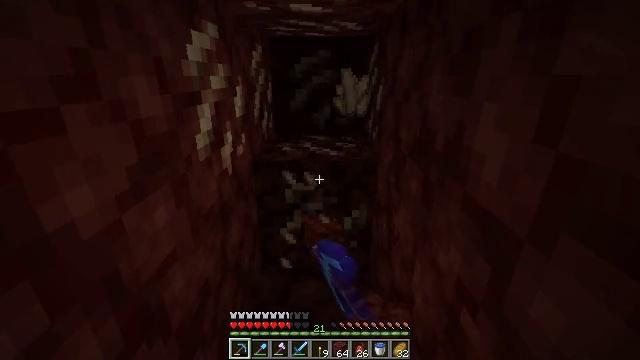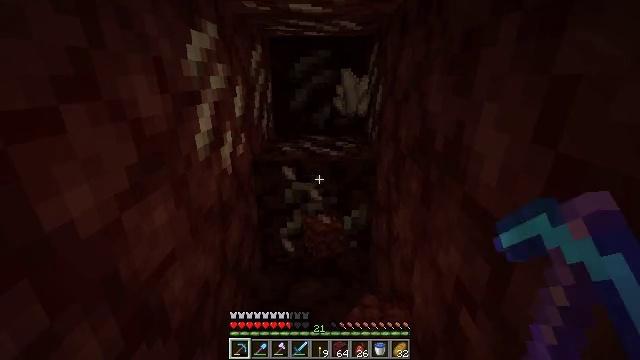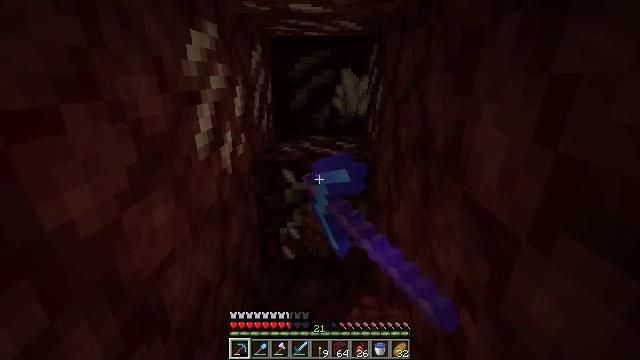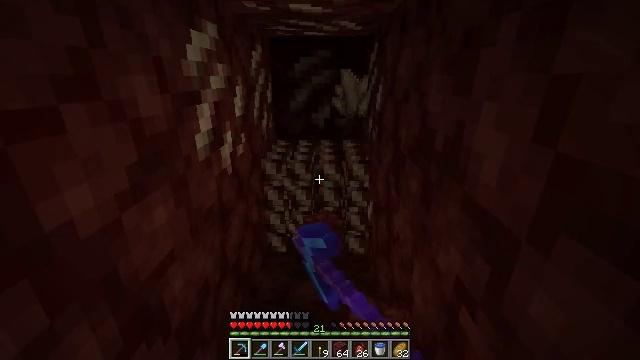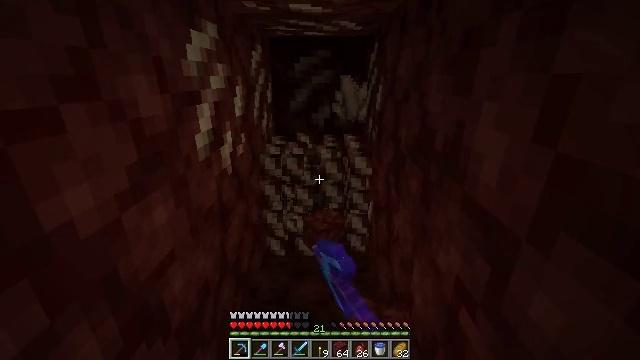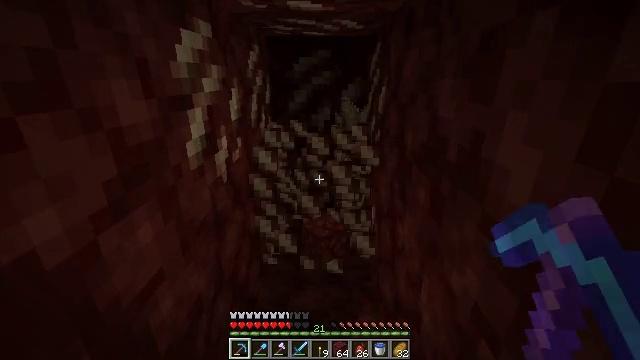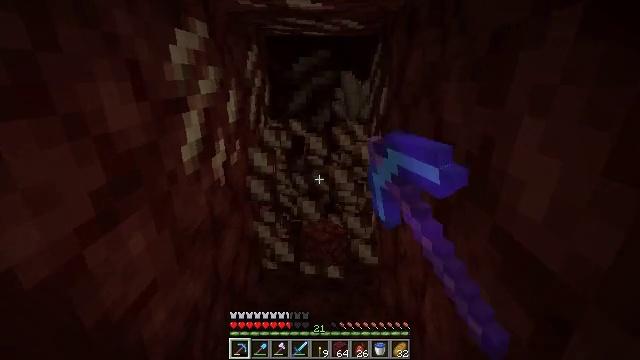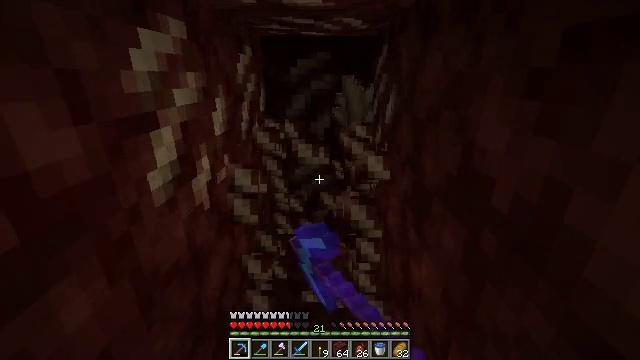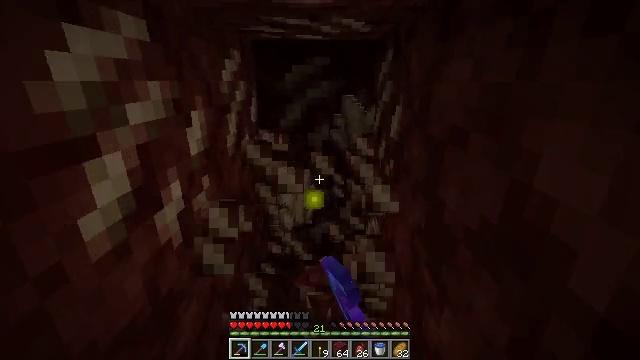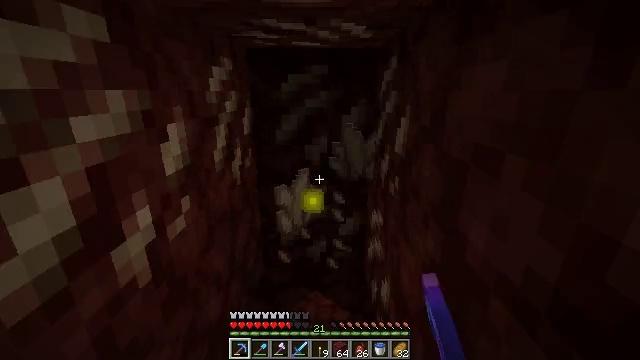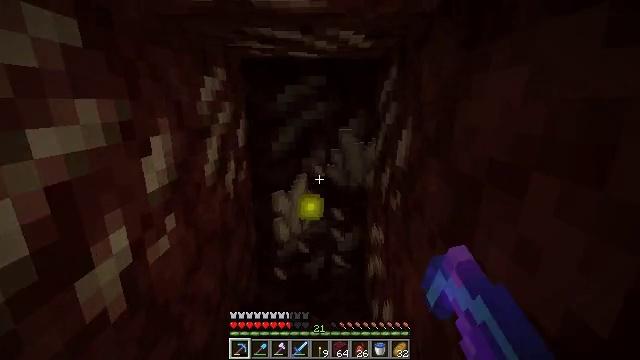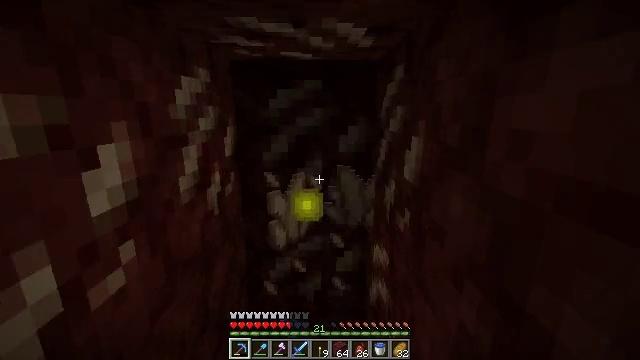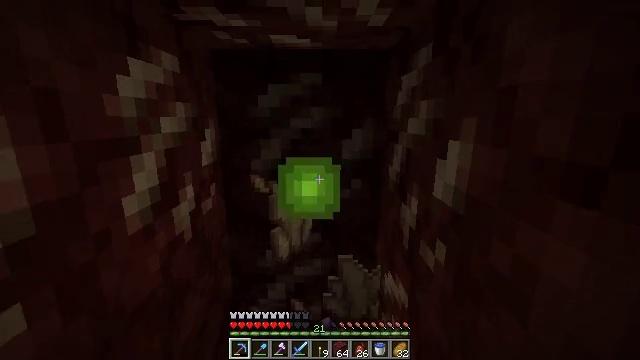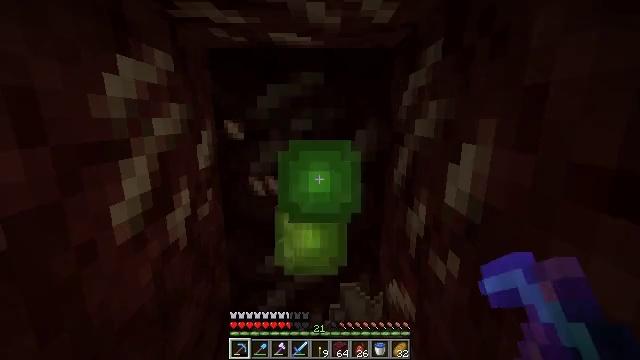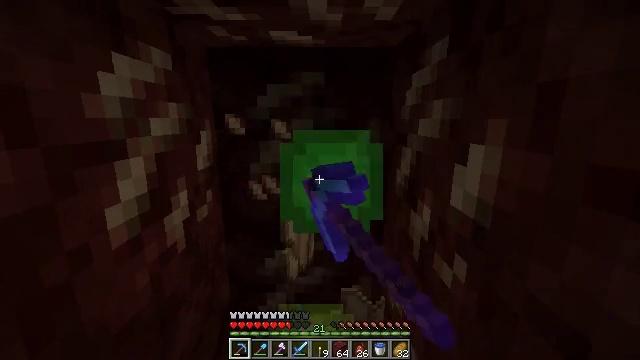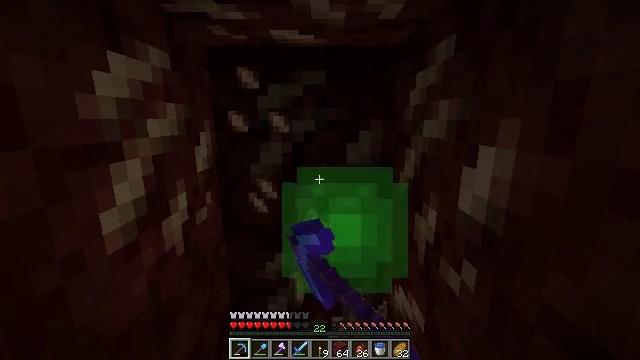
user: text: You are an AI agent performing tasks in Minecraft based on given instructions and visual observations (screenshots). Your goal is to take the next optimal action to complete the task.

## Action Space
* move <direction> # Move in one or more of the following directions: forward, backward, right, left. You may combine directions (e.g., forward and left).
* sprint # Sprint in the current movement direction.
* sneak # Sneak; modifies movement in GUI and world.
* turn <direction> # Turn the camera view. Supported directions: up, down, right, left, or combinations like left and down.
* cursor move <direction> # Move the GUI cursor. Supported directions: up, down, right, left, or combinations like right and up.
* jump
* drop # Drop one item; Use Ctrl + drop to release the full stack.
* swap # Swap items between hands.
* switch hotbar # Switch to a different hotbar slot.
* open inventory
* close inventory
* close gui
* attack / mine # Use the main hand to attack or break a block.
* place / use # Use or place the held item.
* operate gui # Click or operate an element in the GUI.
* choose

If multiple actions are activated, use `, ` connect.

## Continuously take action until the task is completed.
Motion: motion action
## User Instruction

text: Dig up the nether quartz ore.
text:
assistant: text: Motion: attack / mine
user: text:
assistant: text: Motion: attack / mine
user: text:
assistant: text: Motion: attack / mine
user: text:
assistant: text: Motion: attack / mine
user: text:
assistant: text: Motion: move forward, attack / mine
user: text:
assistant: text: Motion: move forward, attack / mine
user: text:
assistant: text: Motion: move forward, attack / mine
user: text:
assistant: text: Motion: move forward, turn up, attack / mine
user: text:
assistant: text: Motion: move forward, turn up, attack / mine
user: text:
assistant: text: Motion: move forward, turn up, attack / mine
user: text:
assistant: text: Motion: move forward, turn up, attack / mine
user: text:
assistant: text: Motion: turn up, attack / mine
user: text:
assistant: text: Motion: attack / mine
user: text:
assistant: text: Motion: attack / mine
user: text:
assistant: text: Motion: attack / mine
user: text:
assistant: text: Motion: attack / mine
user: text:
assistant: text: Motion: attack / mine
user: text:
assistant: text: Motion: attack / mine
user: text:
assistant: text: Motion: attack / mine
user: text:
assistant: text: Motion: attack / mine
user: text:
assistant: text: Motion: attack / mine
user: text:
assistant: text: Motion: attack / mine
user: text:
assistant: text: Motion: attack / mine
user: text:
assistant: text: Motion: move back, attack / mine
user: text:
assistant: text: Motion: move back, attack / mine
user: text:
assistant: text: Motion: move back, turn down, attack / mine
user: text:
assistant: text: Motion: move back, turn down, attack / mine
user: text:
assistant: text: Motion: attack / mine
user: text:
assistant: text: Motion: attack / mine
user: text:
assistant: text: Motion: attack / mine